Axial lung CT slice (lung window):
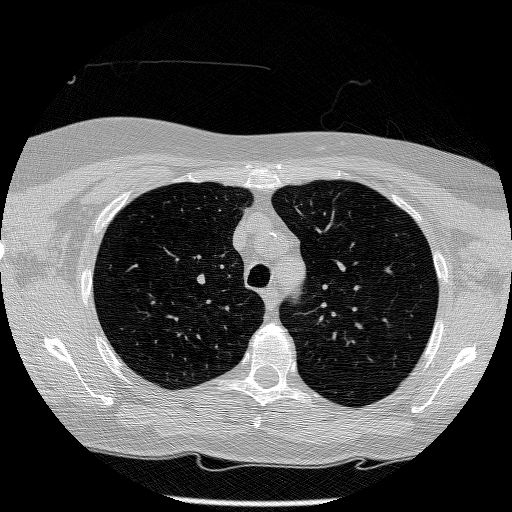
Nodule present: no